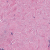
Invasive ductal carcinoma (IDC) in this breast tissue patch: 1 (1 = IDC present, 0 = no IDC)